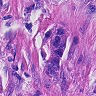
Metastatic tissue present: yes